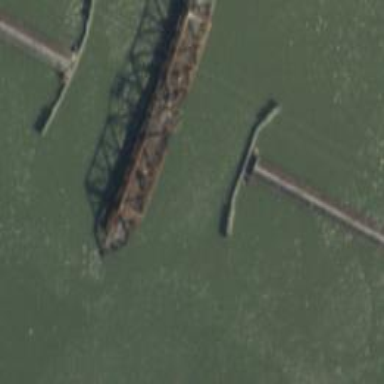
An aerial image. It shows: Abandoned railway on swing bridge.